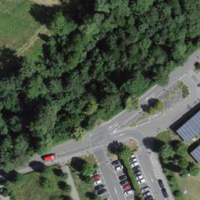
EUNIS habitat code: 55
Species observed at this site:
Geranium robertianum
Prunus spinosa